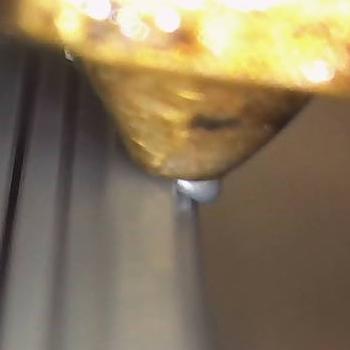
Flow rate: 265%